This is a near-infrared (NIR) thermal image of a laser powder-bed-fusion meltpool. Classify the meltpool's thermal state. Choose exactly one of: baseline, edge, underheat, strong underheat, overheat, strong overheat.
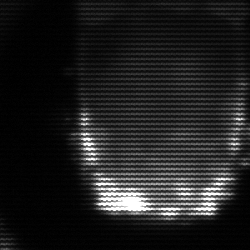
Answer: baseline